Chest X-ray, PA view. Patient: 18 years old, sex F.
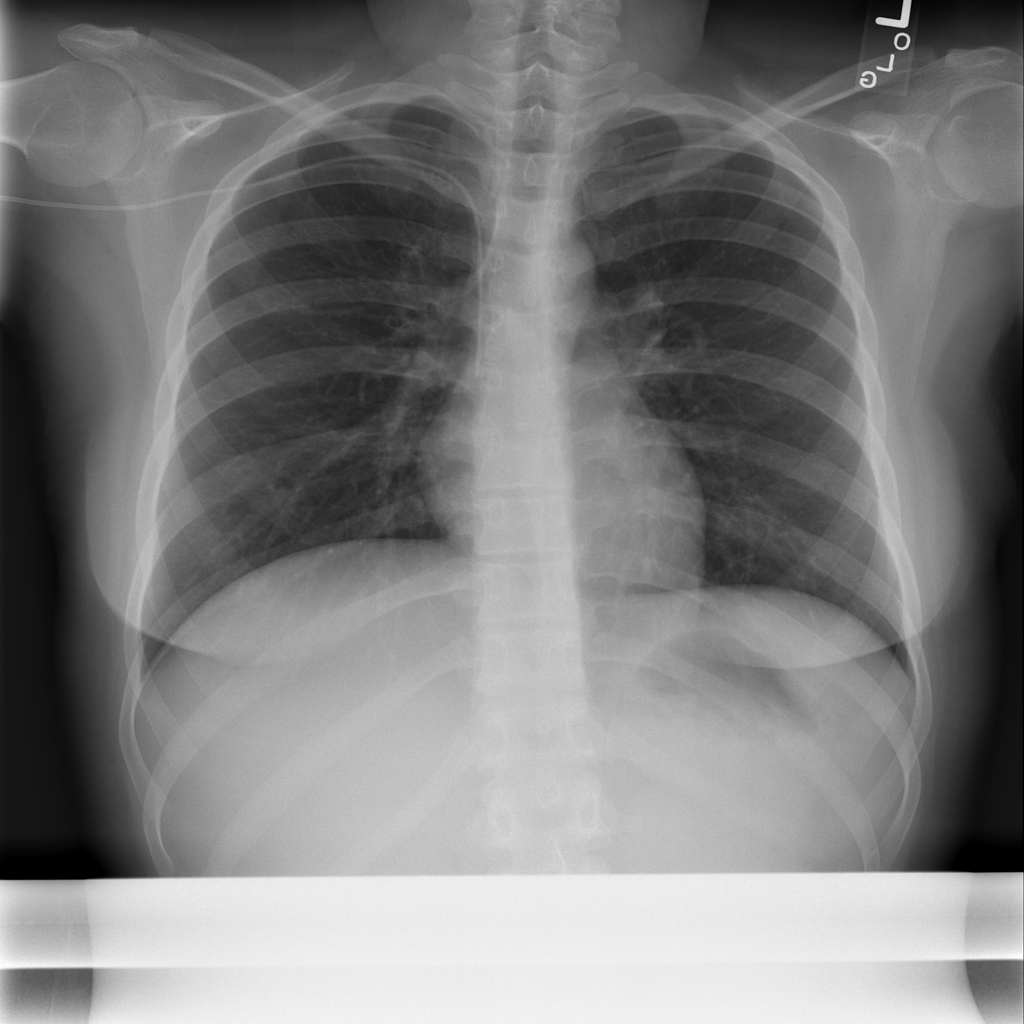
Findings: No Finding